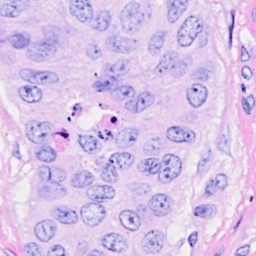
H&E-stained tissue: Breast